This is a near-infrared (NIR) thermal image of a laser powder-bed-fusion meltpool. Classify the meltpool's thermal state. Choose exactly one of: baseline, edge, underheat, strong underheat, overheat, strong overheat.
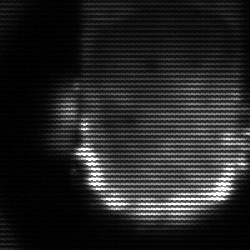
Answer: baseline